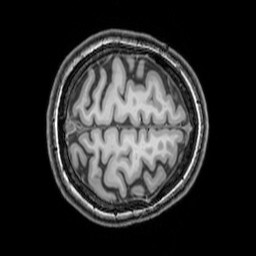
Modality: T1w
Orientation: axial
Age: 22
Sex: female
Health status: healthy
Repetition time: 0.081 s
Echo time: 0.037 s